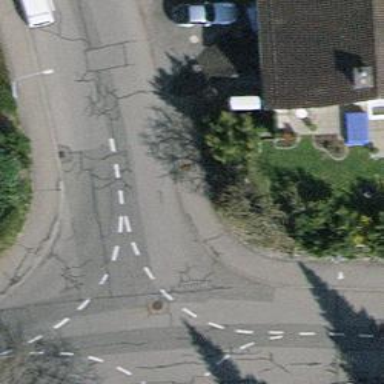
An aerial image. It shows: Asphalt sidewalk.